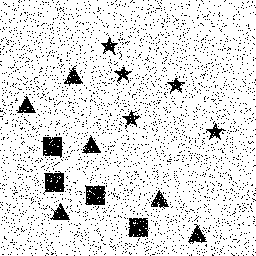
Squares: 4
Triangles: 6
Stars: 5
Total shapes: 15